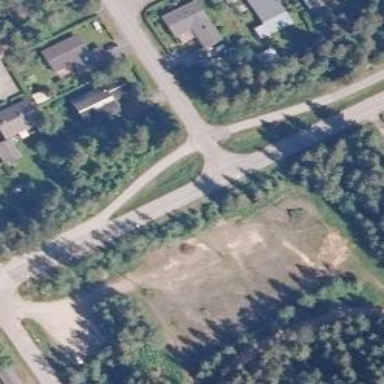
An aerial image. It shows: Uncontrolled road crossing.